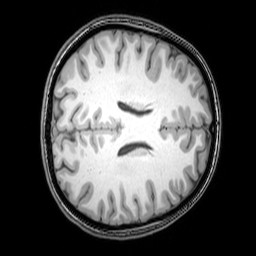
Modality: T1w
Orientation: axial
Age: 20
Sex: female
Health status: healthy
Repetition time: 0.081 s
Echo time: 0.037 s